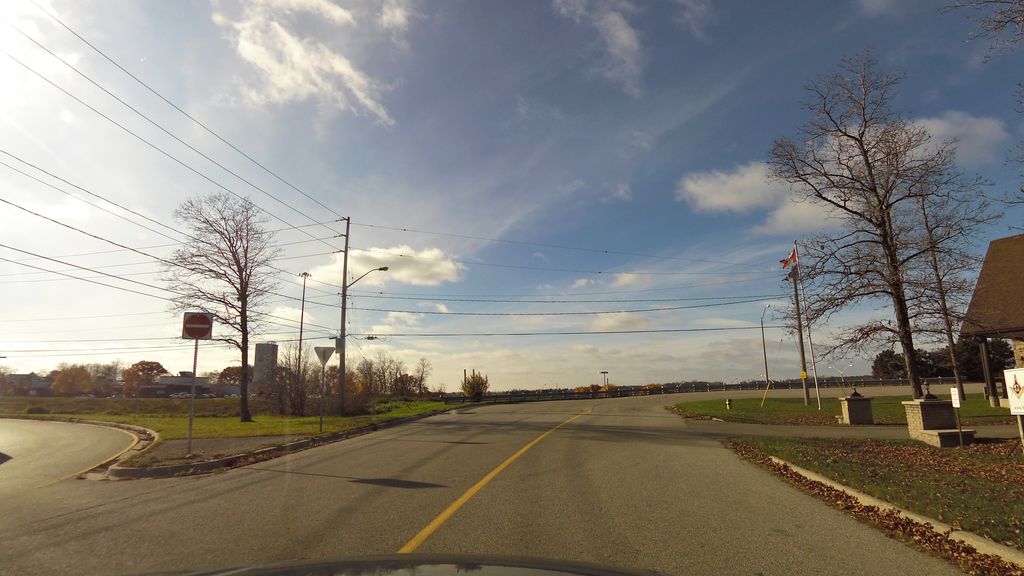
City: kitchener-waterloo